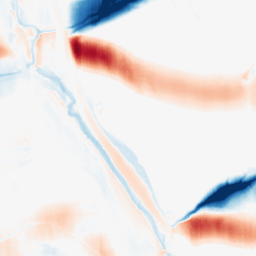
Category: morphological
Decomposition family: morphological_ellipse
Decomposition parameters: operation: average
width: 50
height: 5
Upsampling method: cubic_mitchell
Upsampling parameters: scale: 4
Upsampling scale: 4